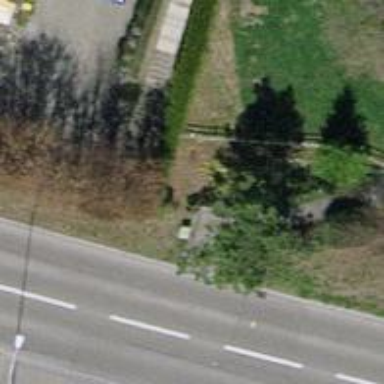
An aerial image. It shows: Hedge acting as barrier.